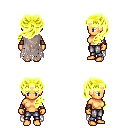
a pixel art fantasy rpg character, female body template, human, tanned skin, gray tattered cape, metal pants, gold princess hairstyle, leather bracers, four views (front, back, left, right), 2x2 character sprite sheet, small pixel art, hard edges, no anti-aliasing